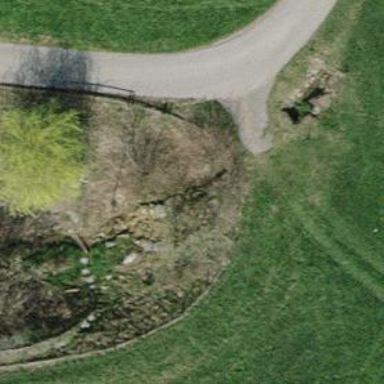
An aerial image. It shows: Culvert tunnel.